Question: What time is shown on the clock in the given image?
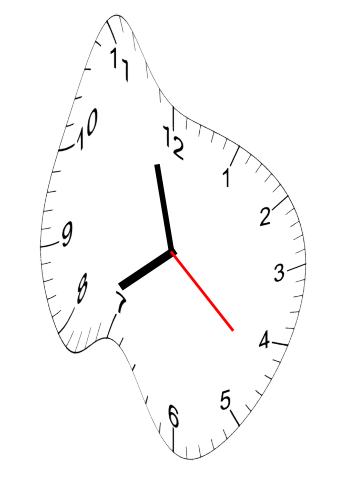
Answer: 07:57:22